Field crop: maize
Growth stage: 2
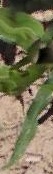
Species: maize